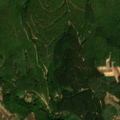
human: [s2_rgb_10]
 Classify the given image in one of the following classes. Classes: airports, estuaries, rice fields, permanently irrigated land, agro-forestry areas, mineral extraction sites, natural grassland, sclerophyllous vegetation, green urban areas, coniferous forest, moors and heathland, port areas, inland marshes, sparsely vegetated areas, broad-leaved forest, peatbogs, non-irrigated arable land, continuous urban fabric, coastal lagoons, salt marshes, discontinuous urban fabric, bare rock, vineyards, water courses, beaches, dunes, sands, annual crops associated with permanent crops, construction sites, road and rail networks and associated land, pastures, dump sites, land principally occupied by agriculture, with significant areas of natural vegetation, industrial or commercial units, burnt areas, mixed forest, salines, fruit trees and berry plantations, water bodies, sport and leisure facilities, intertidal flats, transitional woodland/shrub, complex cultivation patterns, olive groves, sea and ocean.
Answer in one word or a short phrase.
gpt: land principally occupied by agriculture, with significant areas of natural vegetation, broad-leaved forest, coniferous forest, mixed forest